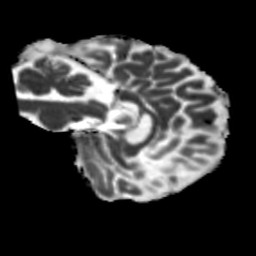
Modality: MD
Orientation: sagittal
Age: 54
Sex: male
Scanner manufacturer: siemens
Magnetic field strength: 3 T
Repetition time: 5.25 s
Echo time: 0.08 s